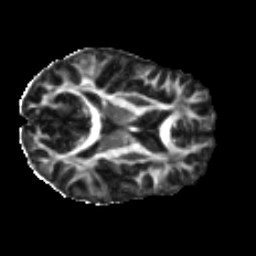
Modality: FA
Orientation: axial
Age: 32
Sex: female
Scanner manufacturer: ge
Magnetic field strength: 3 T
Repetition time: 7.8 s
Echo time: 0.0608 s